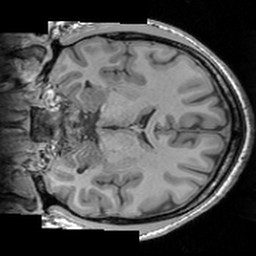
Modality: T1w
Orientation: coronal
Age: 29
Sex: male
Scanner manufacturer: siemens
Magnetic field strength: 3 T
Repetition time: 1.63 s
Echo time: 0.00311 s